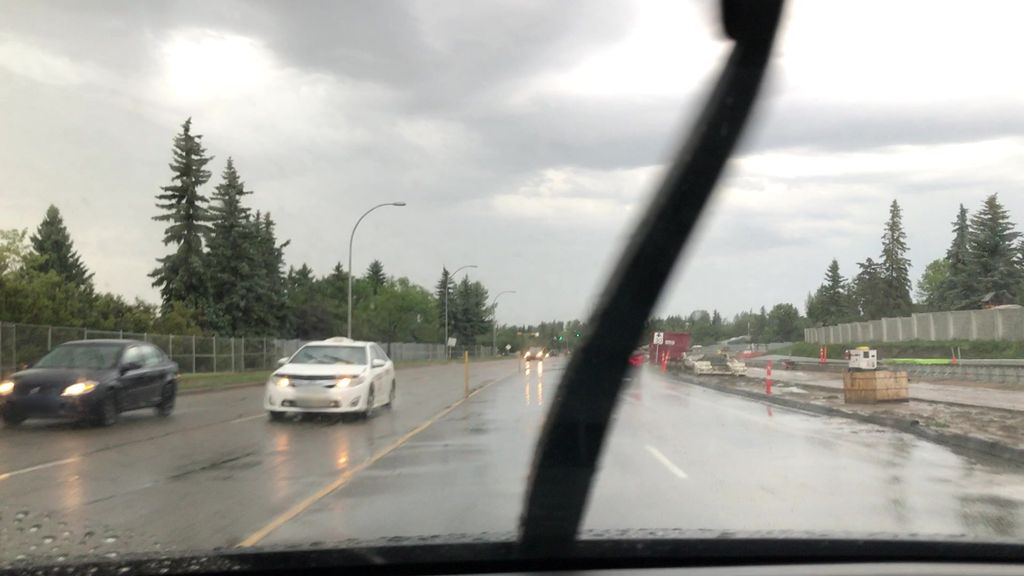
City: edmonton